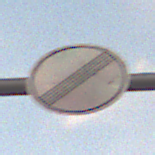
Verkehrszeichen: EndeSaemtlicherBegrenzungen
Umgebung: Outdoor, Nature
Tageszeit: SunriseSunset
Wetter: PartlyCloudy
Licht: Natural
Jahreszeit: NotSpecified
Kontrast: LowContrast